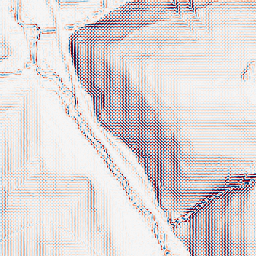
Category: wavelet
Decomposition family: wavelet_biorthogonal
Decomposition parameters: wavelet: bior1.3
level: 2
Upsampling method: cubic_mitchell
Upsampling parameters: scale: 8
Upsampling scale: 8